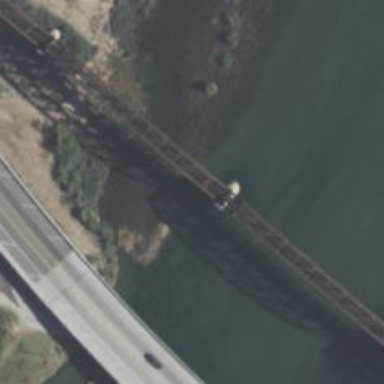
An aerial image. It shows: Bridge supported by piers.